Interaction volume radius: 10 \u00c5
Interaction volume height: 10 \u00c5
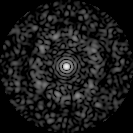
Disorder parameter: 0.8185